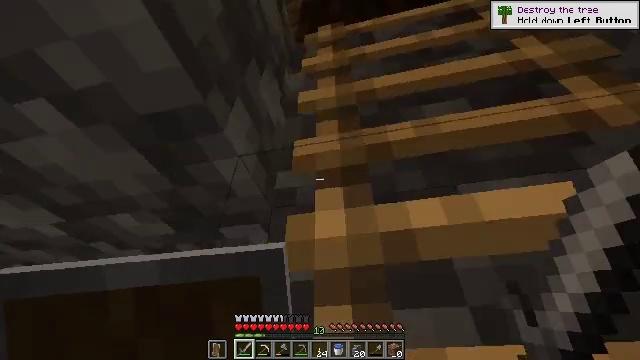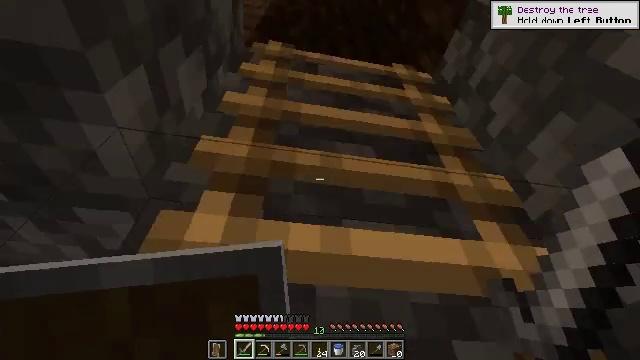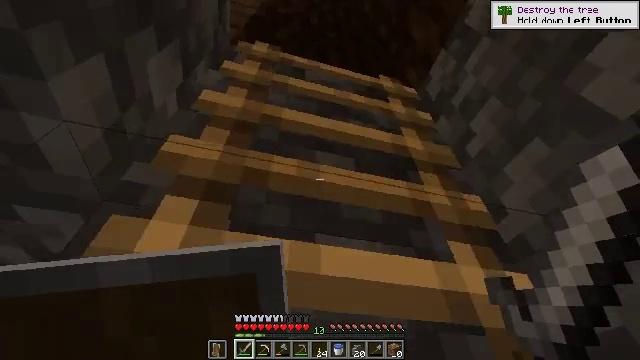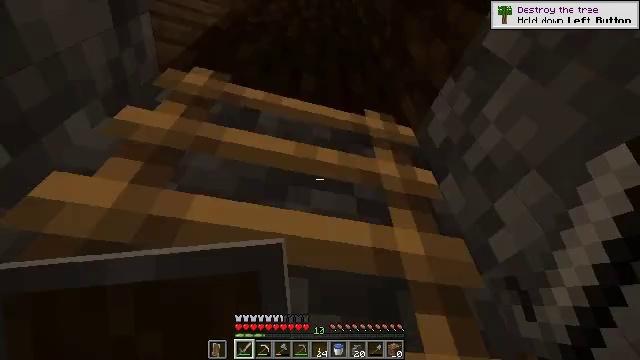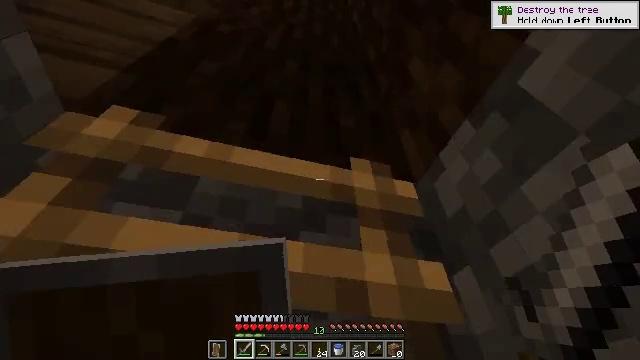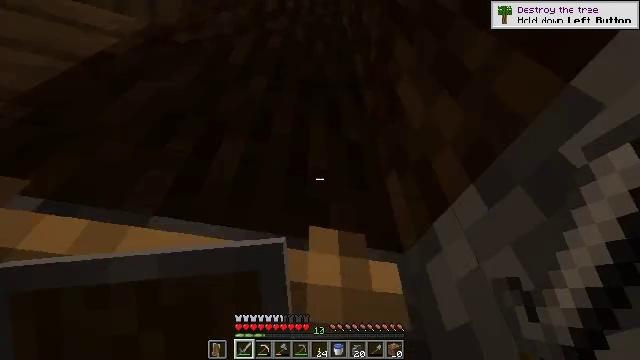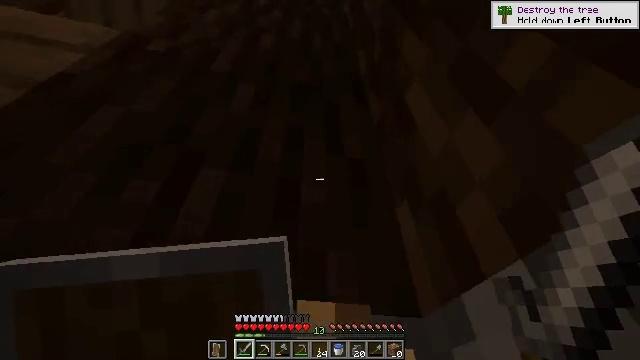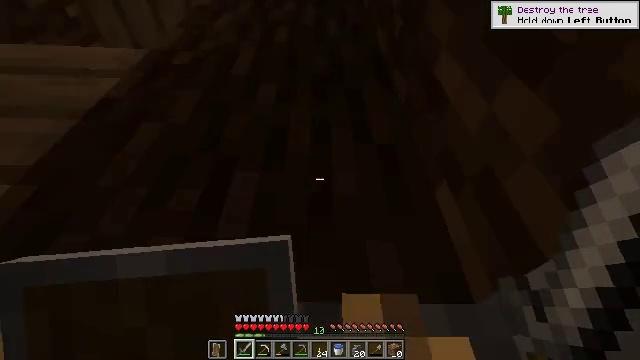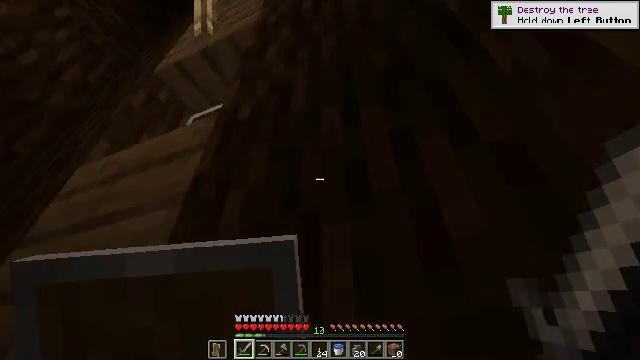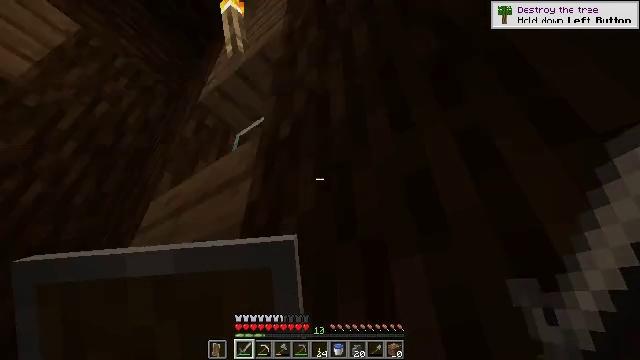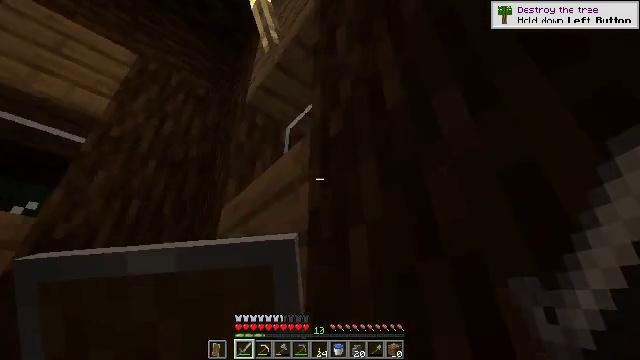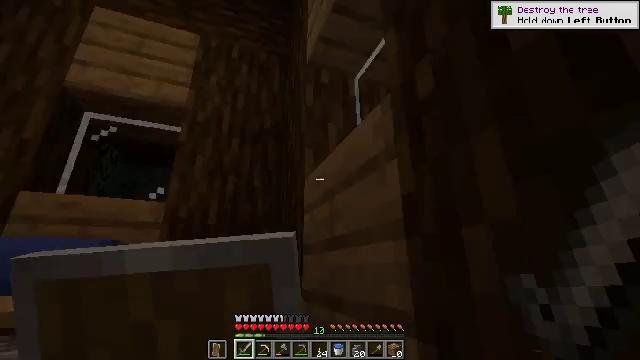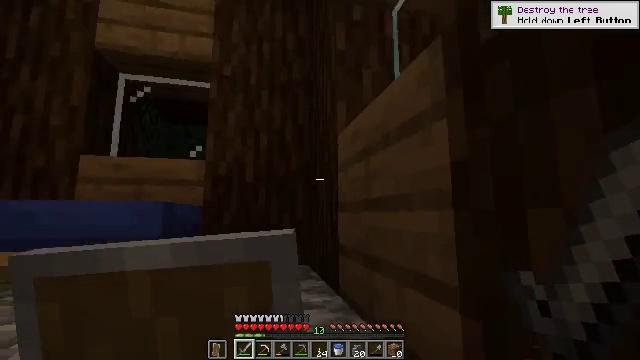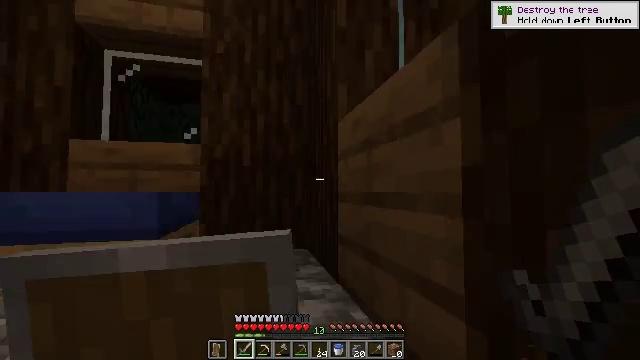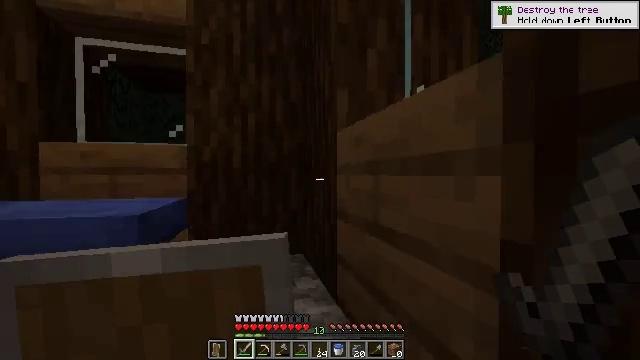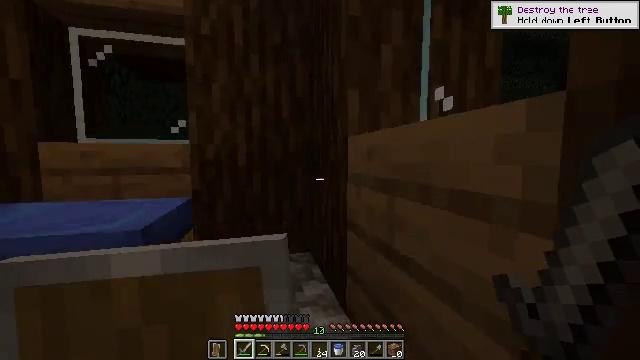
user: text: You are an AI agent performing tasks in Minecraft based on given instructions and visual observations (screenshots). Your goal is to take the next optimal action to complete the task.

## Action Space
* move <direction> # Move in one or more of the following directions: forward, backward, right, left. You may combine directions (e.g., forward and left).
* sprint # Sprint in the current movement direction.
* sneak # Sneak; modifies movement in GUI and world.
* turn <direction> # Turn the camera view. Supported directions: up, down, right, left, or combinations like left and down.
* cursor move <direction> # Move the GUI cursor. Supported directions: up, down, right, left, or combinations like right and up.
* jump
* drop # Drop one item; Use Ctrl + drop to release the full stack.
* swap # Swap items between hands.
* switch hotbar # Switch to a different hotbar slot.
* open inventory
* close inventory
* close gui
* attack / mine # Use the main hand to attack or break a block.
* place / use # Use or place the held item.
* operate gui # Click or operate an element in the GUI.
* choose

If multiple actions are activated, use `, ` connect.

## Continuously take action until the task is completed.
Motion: motion action
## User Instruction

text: Turn regular stone into smooth stone by smelting in the furnace.
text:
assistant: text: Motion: move forward and move right, turn right and up, jump
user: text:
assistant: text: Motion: move forward and move right, turn right and up, jump
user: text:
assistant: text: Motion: move forward, jump
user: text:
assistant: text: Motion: move forward and move right
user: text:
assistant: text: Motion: move forward and move right
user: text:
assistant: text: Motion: move forward and move right, turn left and down
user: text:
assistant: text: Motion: move forward and move right, turn left and down
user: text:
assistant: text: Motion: move forward, turn left and down, jump
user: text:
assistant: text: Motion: move forward, turn left and down, jump
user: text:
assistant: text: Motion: move forward, turn left and down, jump
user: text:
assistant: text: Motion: move forward, turn left and down, jump
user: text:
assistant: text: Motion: move forward, turn left and down, jump
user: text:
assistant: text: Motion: move forward, turn down, jump
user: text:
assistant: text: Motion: move forward, turn right and down, jump
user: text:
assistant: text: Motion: move forward, turn left and down, jump
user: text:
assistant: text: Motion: move forward, turn left and down, jump
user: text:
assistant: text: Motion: move forward, turn left and down, jump
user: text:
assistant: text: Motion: move forward, turn left, jump
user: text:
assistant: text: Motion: move forward, turn left and down, jump
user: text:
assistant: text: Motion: move forward and move right, turn left and down, jump
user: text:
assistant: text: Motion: move forward and move right, turn left and down, jump
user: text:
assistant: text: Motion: move forward and move right, turn left and down, jump
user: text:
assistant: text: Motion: move forward and move right, turn down, jump
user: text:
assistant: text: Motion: move forward and move right, turn right and down, jump
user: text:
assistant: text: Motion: move forward and move right, turn right
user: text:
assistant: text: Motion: turn right, use / place
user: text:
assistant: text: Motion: use / place
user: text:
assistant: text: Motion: use / place
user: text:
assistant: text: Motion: no_op
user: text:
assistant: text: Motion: no_op